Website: lowes
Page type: billing-address
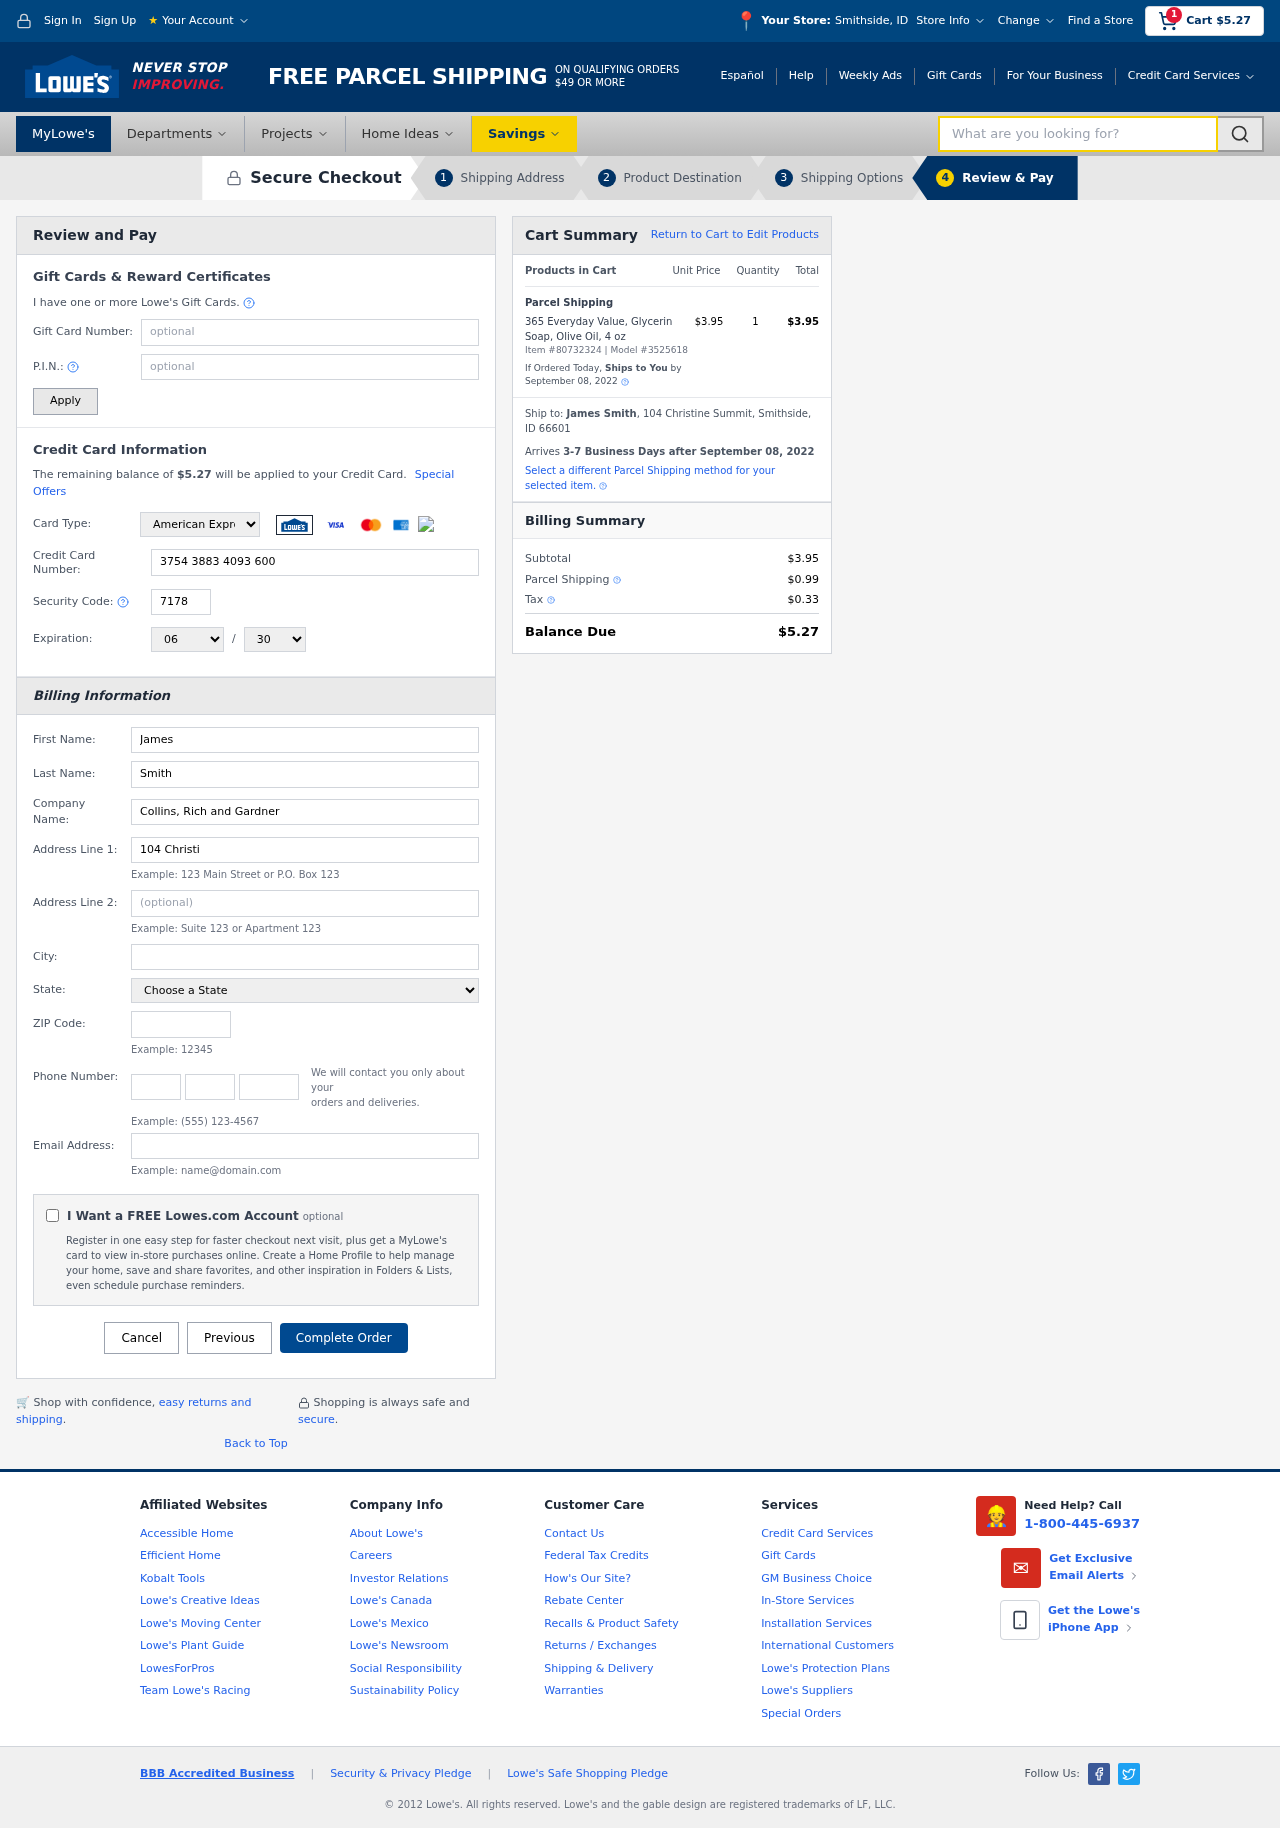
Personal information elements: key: PII_CARD_CVV
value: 7178
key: PII_CARD_EXPIRY_MONTH
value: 06
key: PII_CARD_EXPIRY_YEAR
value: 30
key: PII_CARD_NUMBER
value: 3754 3883 4093 600
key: PII_CARD_TYPE
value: American Express
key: PII_CITY
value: Smithside
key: PII_CITY_STATE
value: Smithside, ID
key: PII_COMPANY
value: Collins, Rich and Gardner
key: PII_EMAIL
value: james.smith@hotmail.com
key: PII_FIRSTNAME
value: James
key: PII_FULLNAME
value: James Smith
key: PII_LASTNAME
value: Smith
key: PII_PHONE_AREA
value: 987
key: PII_PHONE_PREFIX
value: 496
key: PII_PHONE_SUFFIX
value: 4797
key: PII_POSTCODE
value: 66601
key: PII_STATE
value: Idaho
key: PII_STREET
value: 104 Christine Summit
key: PII_STREET2
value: Apt. 219
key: PII_CITY_STATE_ZIP
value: Smithside, ID 66601
Product elements: key: PRODUCT1_NAME
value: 365 Everyday Value, Glycerin Soap, Olive Oil, 4 oz
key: PRODUCT1_PRICE
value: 3.95
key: PRODUCT1_QUANTITY
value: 1
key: PRODUCT_ITEM_NUMBER
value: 80732324
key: PRODUCT_MODEL_NUMBER
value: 3525618
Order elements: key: ORDER_SUBTOTAL
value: $5.27
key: ORDER_TOTAL
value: $5.27
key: ORDER_SHIPPING_DATE
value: September 08, 2022
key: ORDER_SUBTOTAL
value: $3.95
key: ORDER_DELIVERY_DATE
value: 3-7 Business Days after September 08, 2022
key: ORDER_SHIPPING_DATE2
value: September 08, 2022
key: ORDER_SUBTOTAL2
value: $3.95
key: ORDER_SHIPPING_COST
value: $0.99
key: ORDER_TAX
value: $0.33
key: ORDER_TOTAL2
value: $5.27
Search elements: key: HEADER_SEARCH
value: What are you looking for?